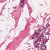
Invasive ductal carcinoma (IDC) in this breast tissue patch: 0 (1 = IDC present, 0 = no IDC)